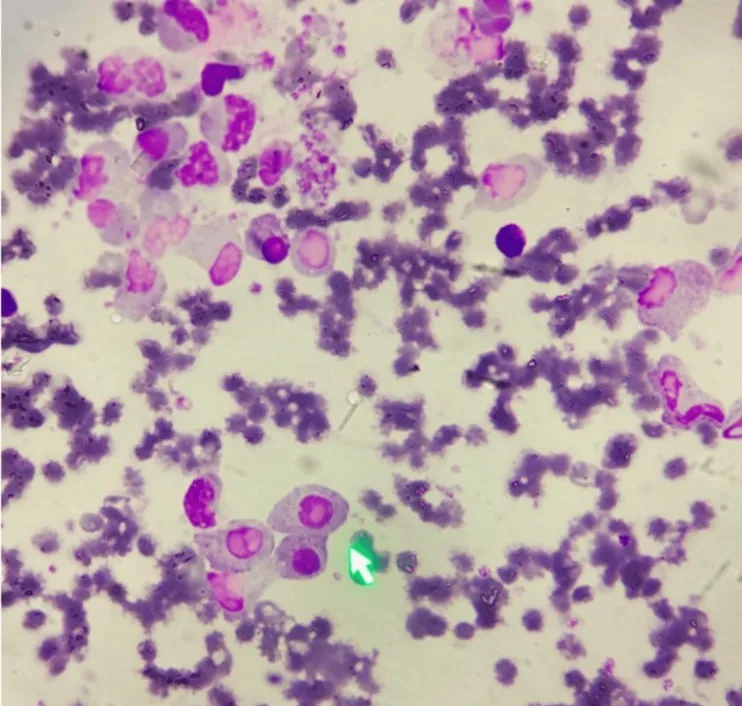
Increased number of plasma cells (more than 20%) (green arrow) in a Leishman's-stained peripheral smear under 100x magnification.
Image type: pathology (giemsa)